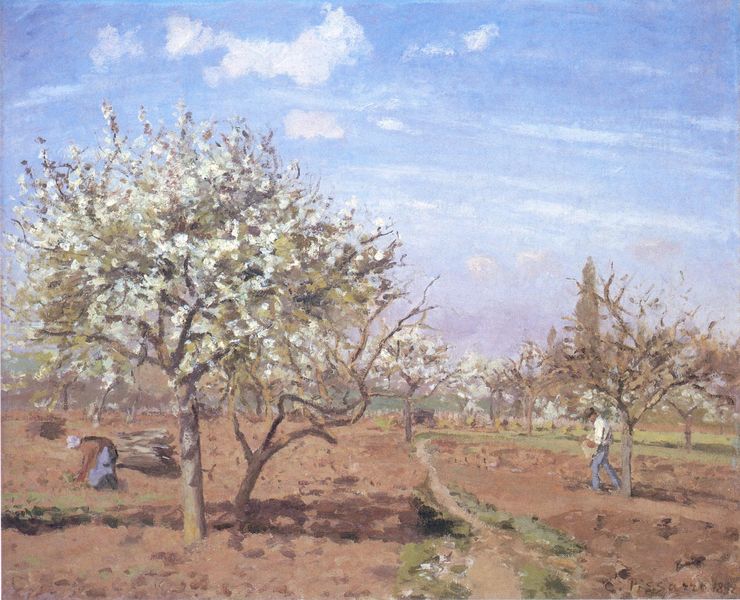
Titel: Le verger, Der Obstgarten
Künstler: Camille Pissarro
Standort: Washington (District of Columbia)
Institution: National Gallery of Art
Schlagwörter: baum, blau, blätter, gemälde, himmel, mann, schatten, weiß, wolken, aquarell, bäume, grün, impressionismus, landschaft, menschen, sand, äste, blume, braun, frankreich, frau, hell, hut, kleid, licht, strasse, blüte, blüten, gras, obst, rot, weg, wiese, wolke, haube, rock, hemd, hose, mensch, steine, erde, feld, felder, horizont, natur, stamm, einsam, gehen, pfad, sonne, trampelpfad, boden, land, realismus, pflanzen, gebeugt, rosa, wald, arbeit, bauern, turm, früchte, garten, hellblau, apfel, schürze, äpfel, magd, sommer, italien, acker, arbeiten, bäuerin, ernte, feldarbeit, feldweg, trocken, warm, dürre, tag, herbst, idylle, oliv, arbeiter, stämme, kopftuch, frühling, bauer, eld, blühen, kirschen, bücken, helligkeit, heiss, feldarbeiter, wärme, rötlich, beet, obstbäume, landwirtschaft, plantage, gebückt, apfelbaum, frühjahr, mediterran, obstbaum, kirschbaum, kirsche, obstgarten, pissaro, pissarro, millet, ernten, samd, kirschblüte, landscape, braunf, säen, frau mann, obstblüte, aussäen, streuobstwiese, ernet, bäerin, felsarbeiter, wram, fruche, blüt, estreuobstwiese